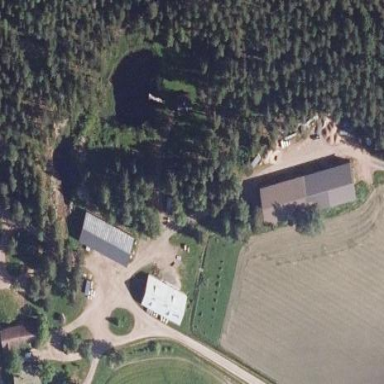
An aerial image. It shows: Farmyard area.